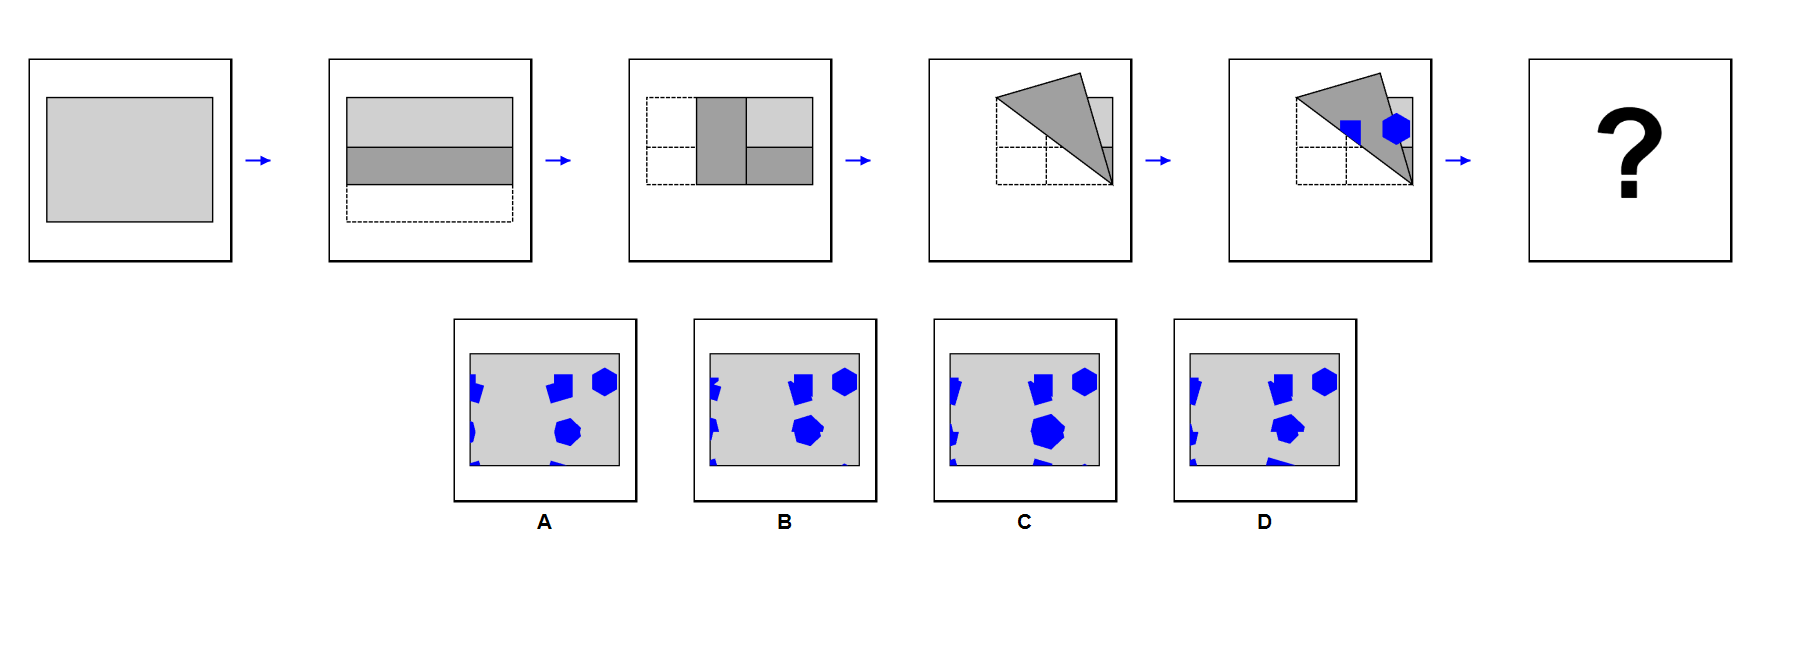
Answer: A